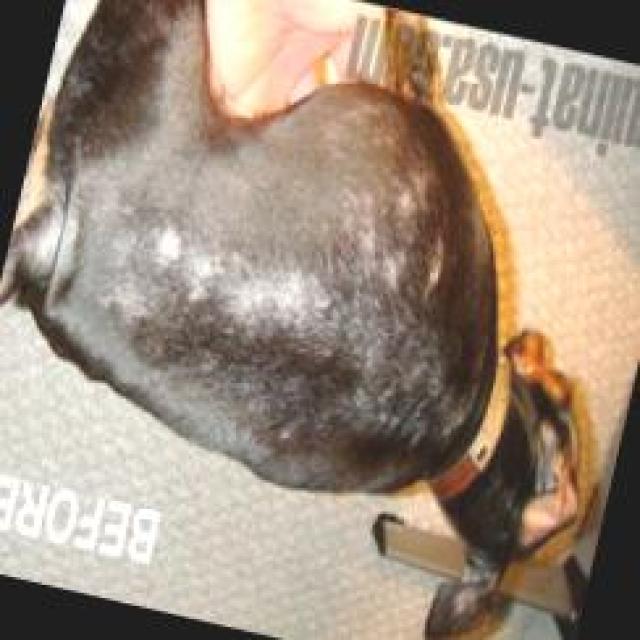
Canine fungal skin infection — characterized by alopecia, scaling, crusting, and circular lesions. Common agents include Malassezia and Candida species.